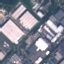
Land use / land cover class: Industrial